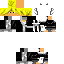
A female human skin with pale skin, wearing blonde long hair dressed in a yellow robe top and brown pants, featuring a closed mouth.